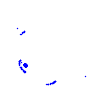
Particle: electron